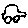
Label: car